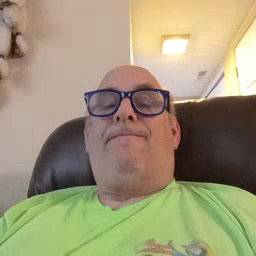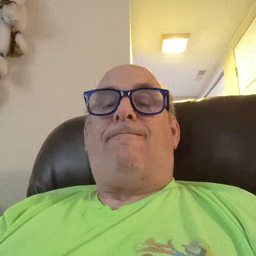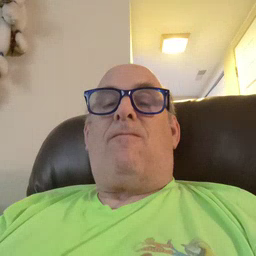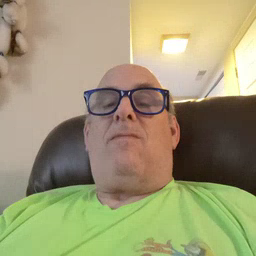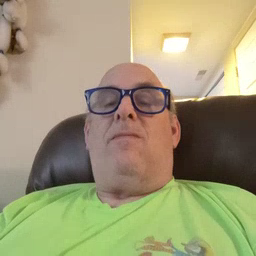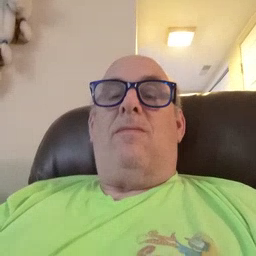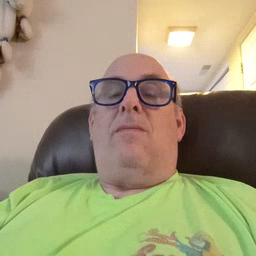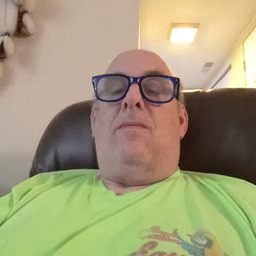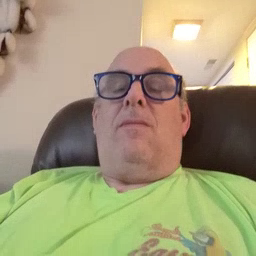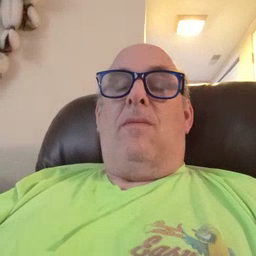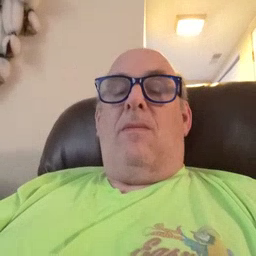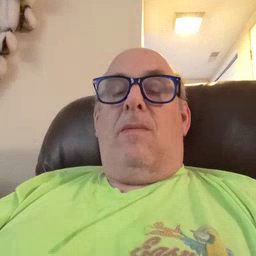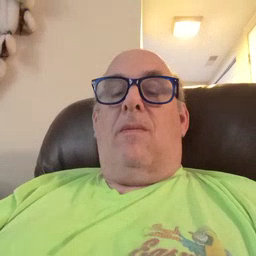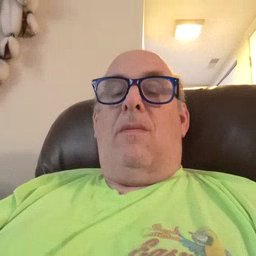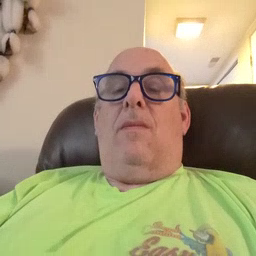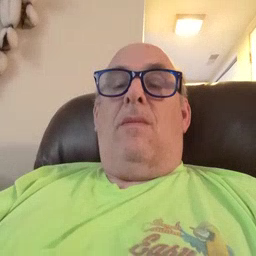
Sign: potty